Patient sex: M
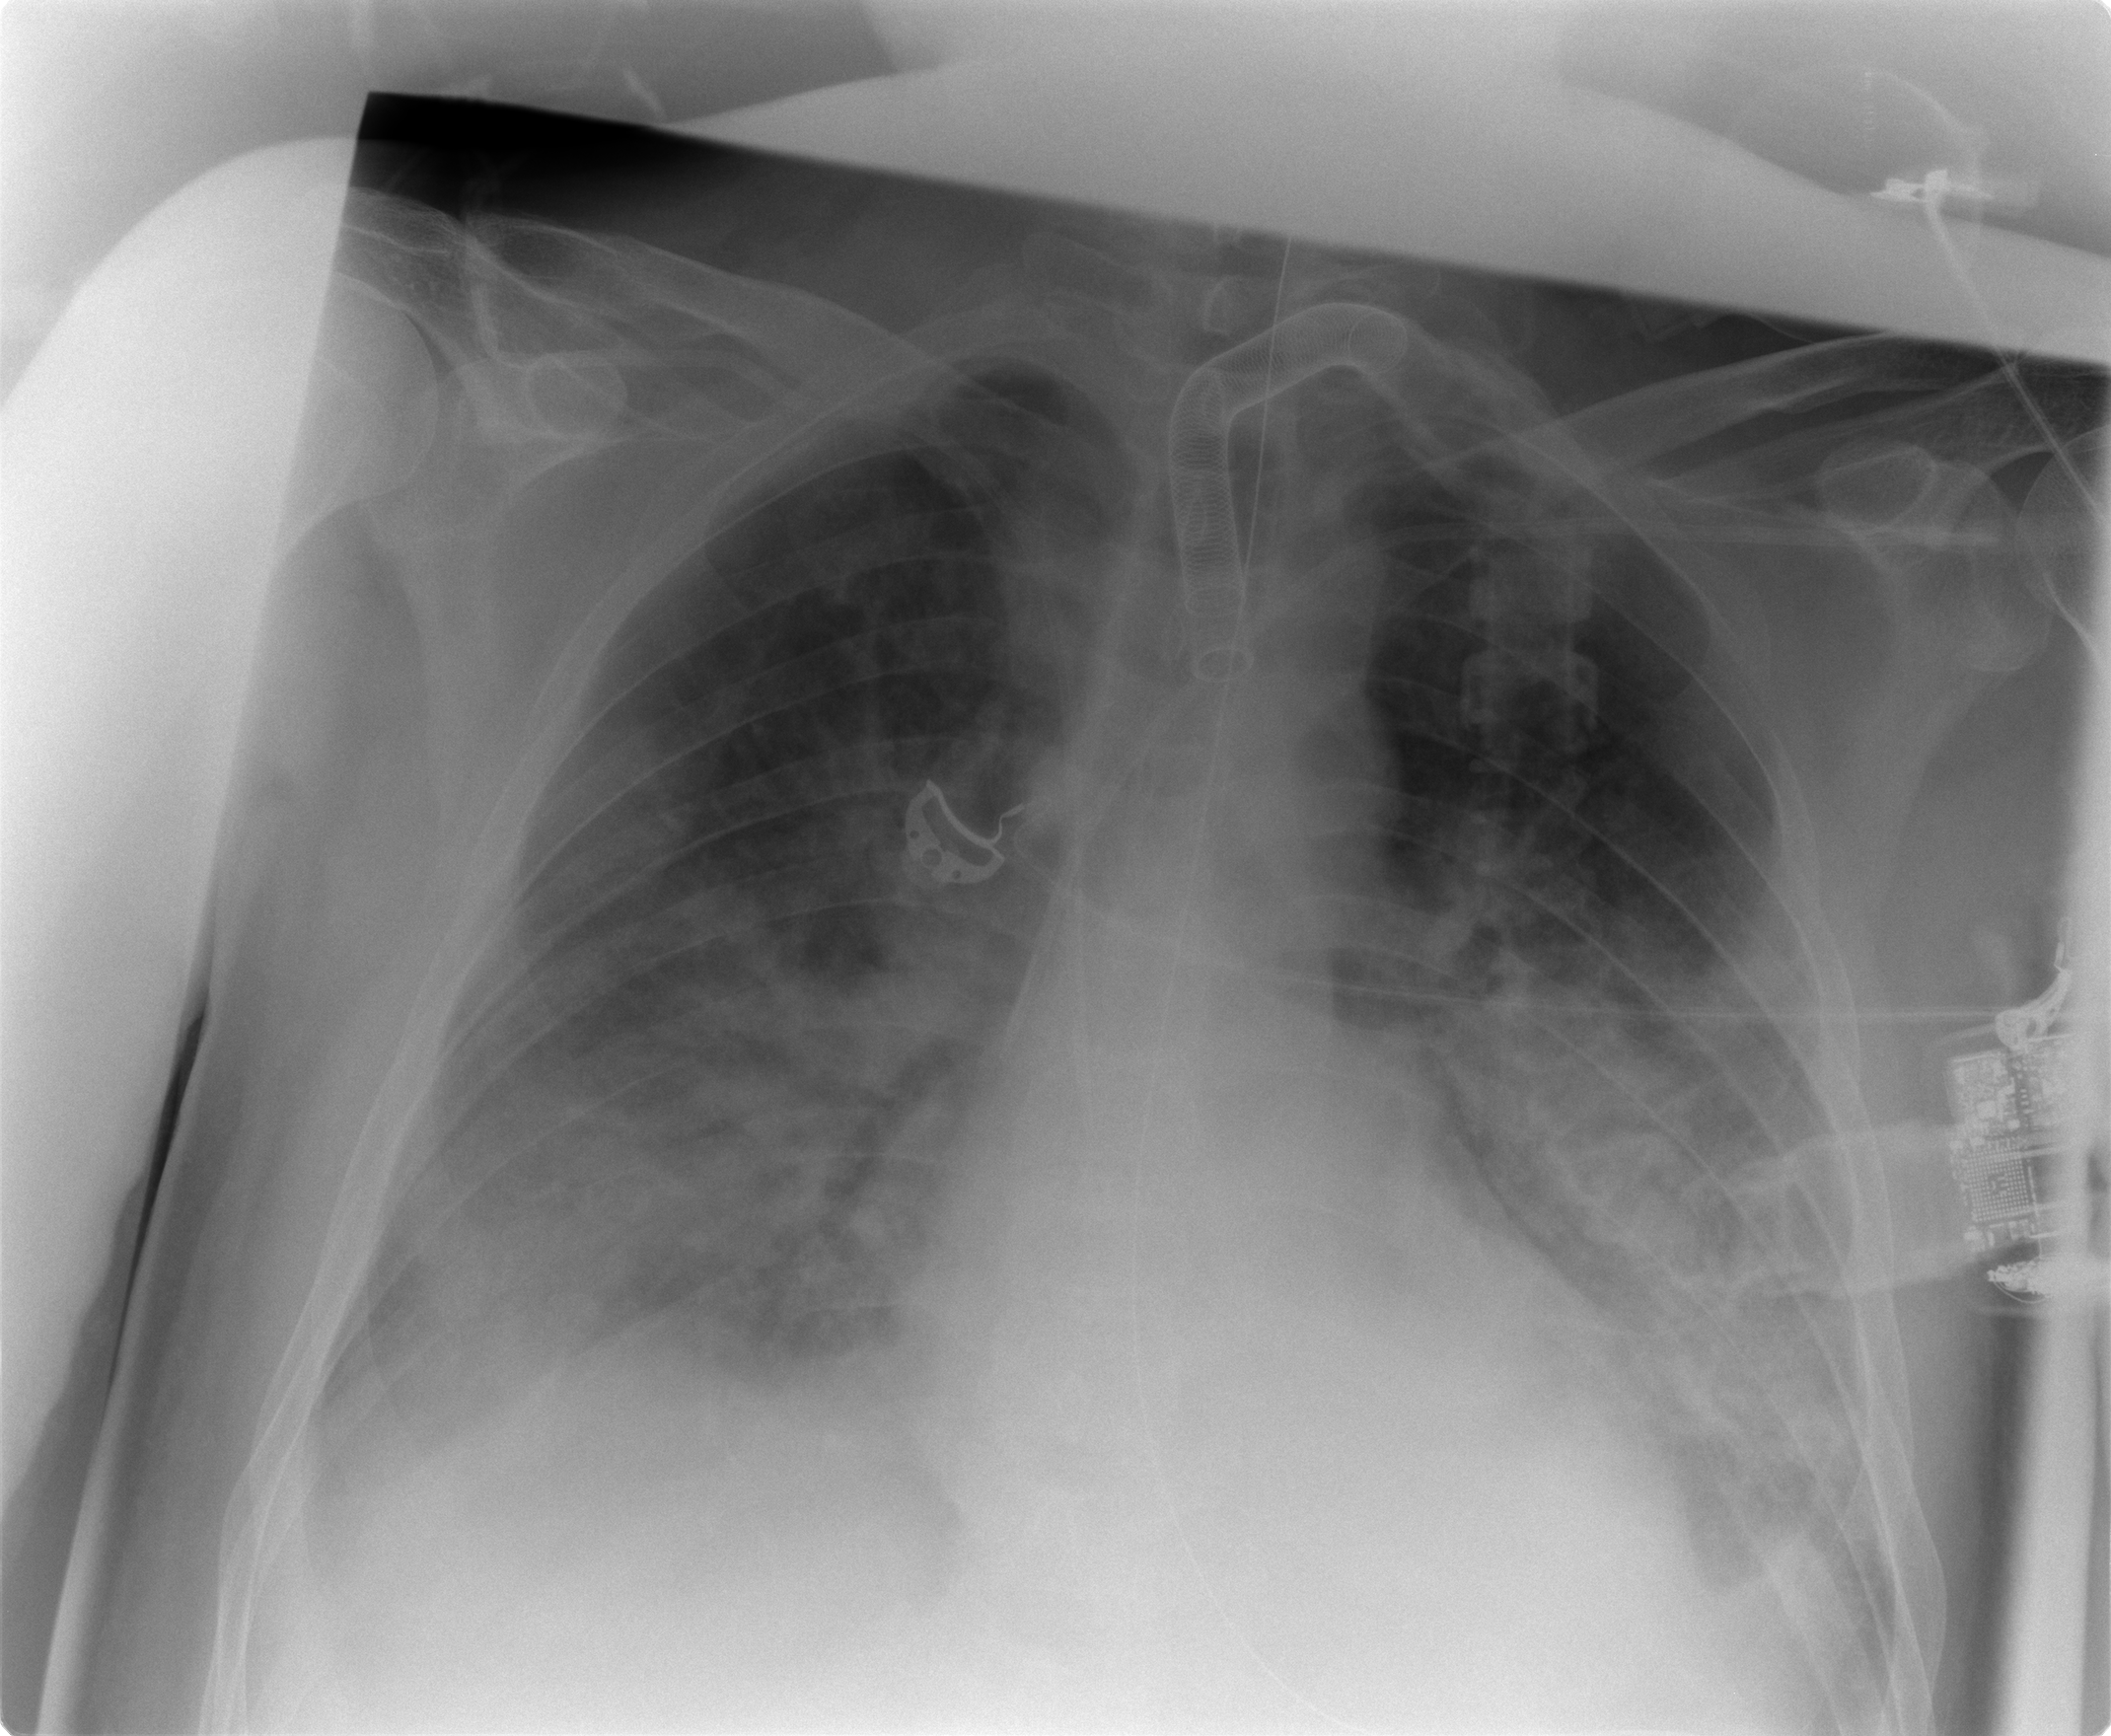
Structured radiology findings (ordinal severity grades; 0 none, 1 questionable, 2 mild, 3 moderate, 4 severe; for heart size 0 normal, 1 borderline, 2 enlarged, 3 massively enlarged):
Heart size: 0
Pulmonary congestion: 3
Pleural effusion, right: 2
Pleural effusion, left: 0
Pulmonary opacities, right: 3
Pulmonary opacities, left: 3
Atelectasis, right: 2
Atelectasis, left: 2